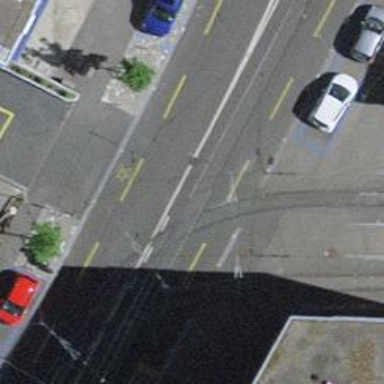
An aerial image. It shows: Tram level crossing on the railway.